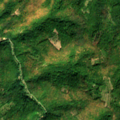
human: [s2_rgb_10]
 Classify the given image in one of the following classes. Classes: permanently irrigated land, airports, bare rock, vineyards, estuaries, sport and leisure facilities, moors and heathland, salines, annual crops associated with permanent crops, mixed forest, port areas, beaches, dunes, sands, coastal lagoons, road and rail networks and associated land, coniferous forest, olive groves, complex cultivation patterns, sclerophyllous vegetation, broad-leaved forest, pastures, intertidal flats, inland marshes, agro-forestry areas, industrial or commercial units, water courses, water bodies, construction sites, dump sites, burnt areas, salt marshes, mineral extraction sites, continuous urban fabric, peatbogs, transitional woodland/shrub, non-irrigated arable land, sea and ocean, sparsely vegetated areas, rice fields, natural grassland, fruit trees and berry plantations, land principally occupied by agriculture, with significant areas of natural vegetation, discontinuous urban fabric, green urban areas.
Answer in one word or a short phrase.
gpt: broad-leaved forest, transitional woodland/shrub